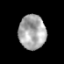
Tissue: prostate
Cell type: T cells
Senescence score: 0.3166
Nuclear area (px): 908
Mean DAPI intensity: 167.978